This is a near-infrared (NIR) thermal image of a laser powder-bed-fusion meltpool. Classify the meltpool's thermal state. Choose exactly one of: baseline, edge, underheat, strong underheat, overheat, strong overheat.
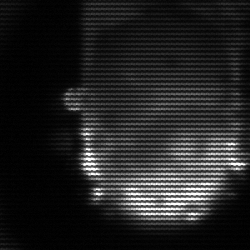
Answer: baseline